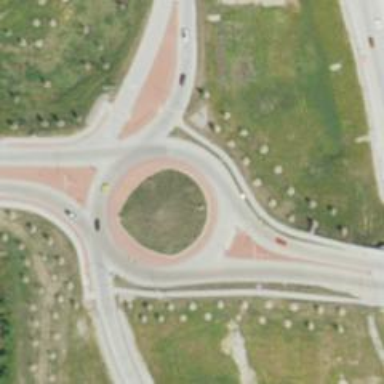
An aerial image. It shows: Secondary road leading to roundabout.